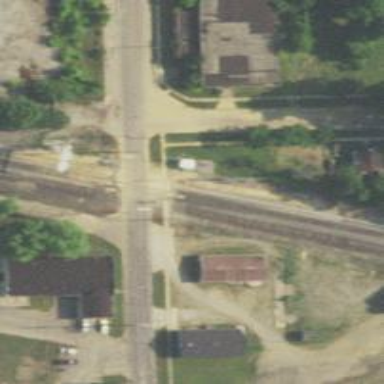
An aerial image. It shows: Railway crossing.